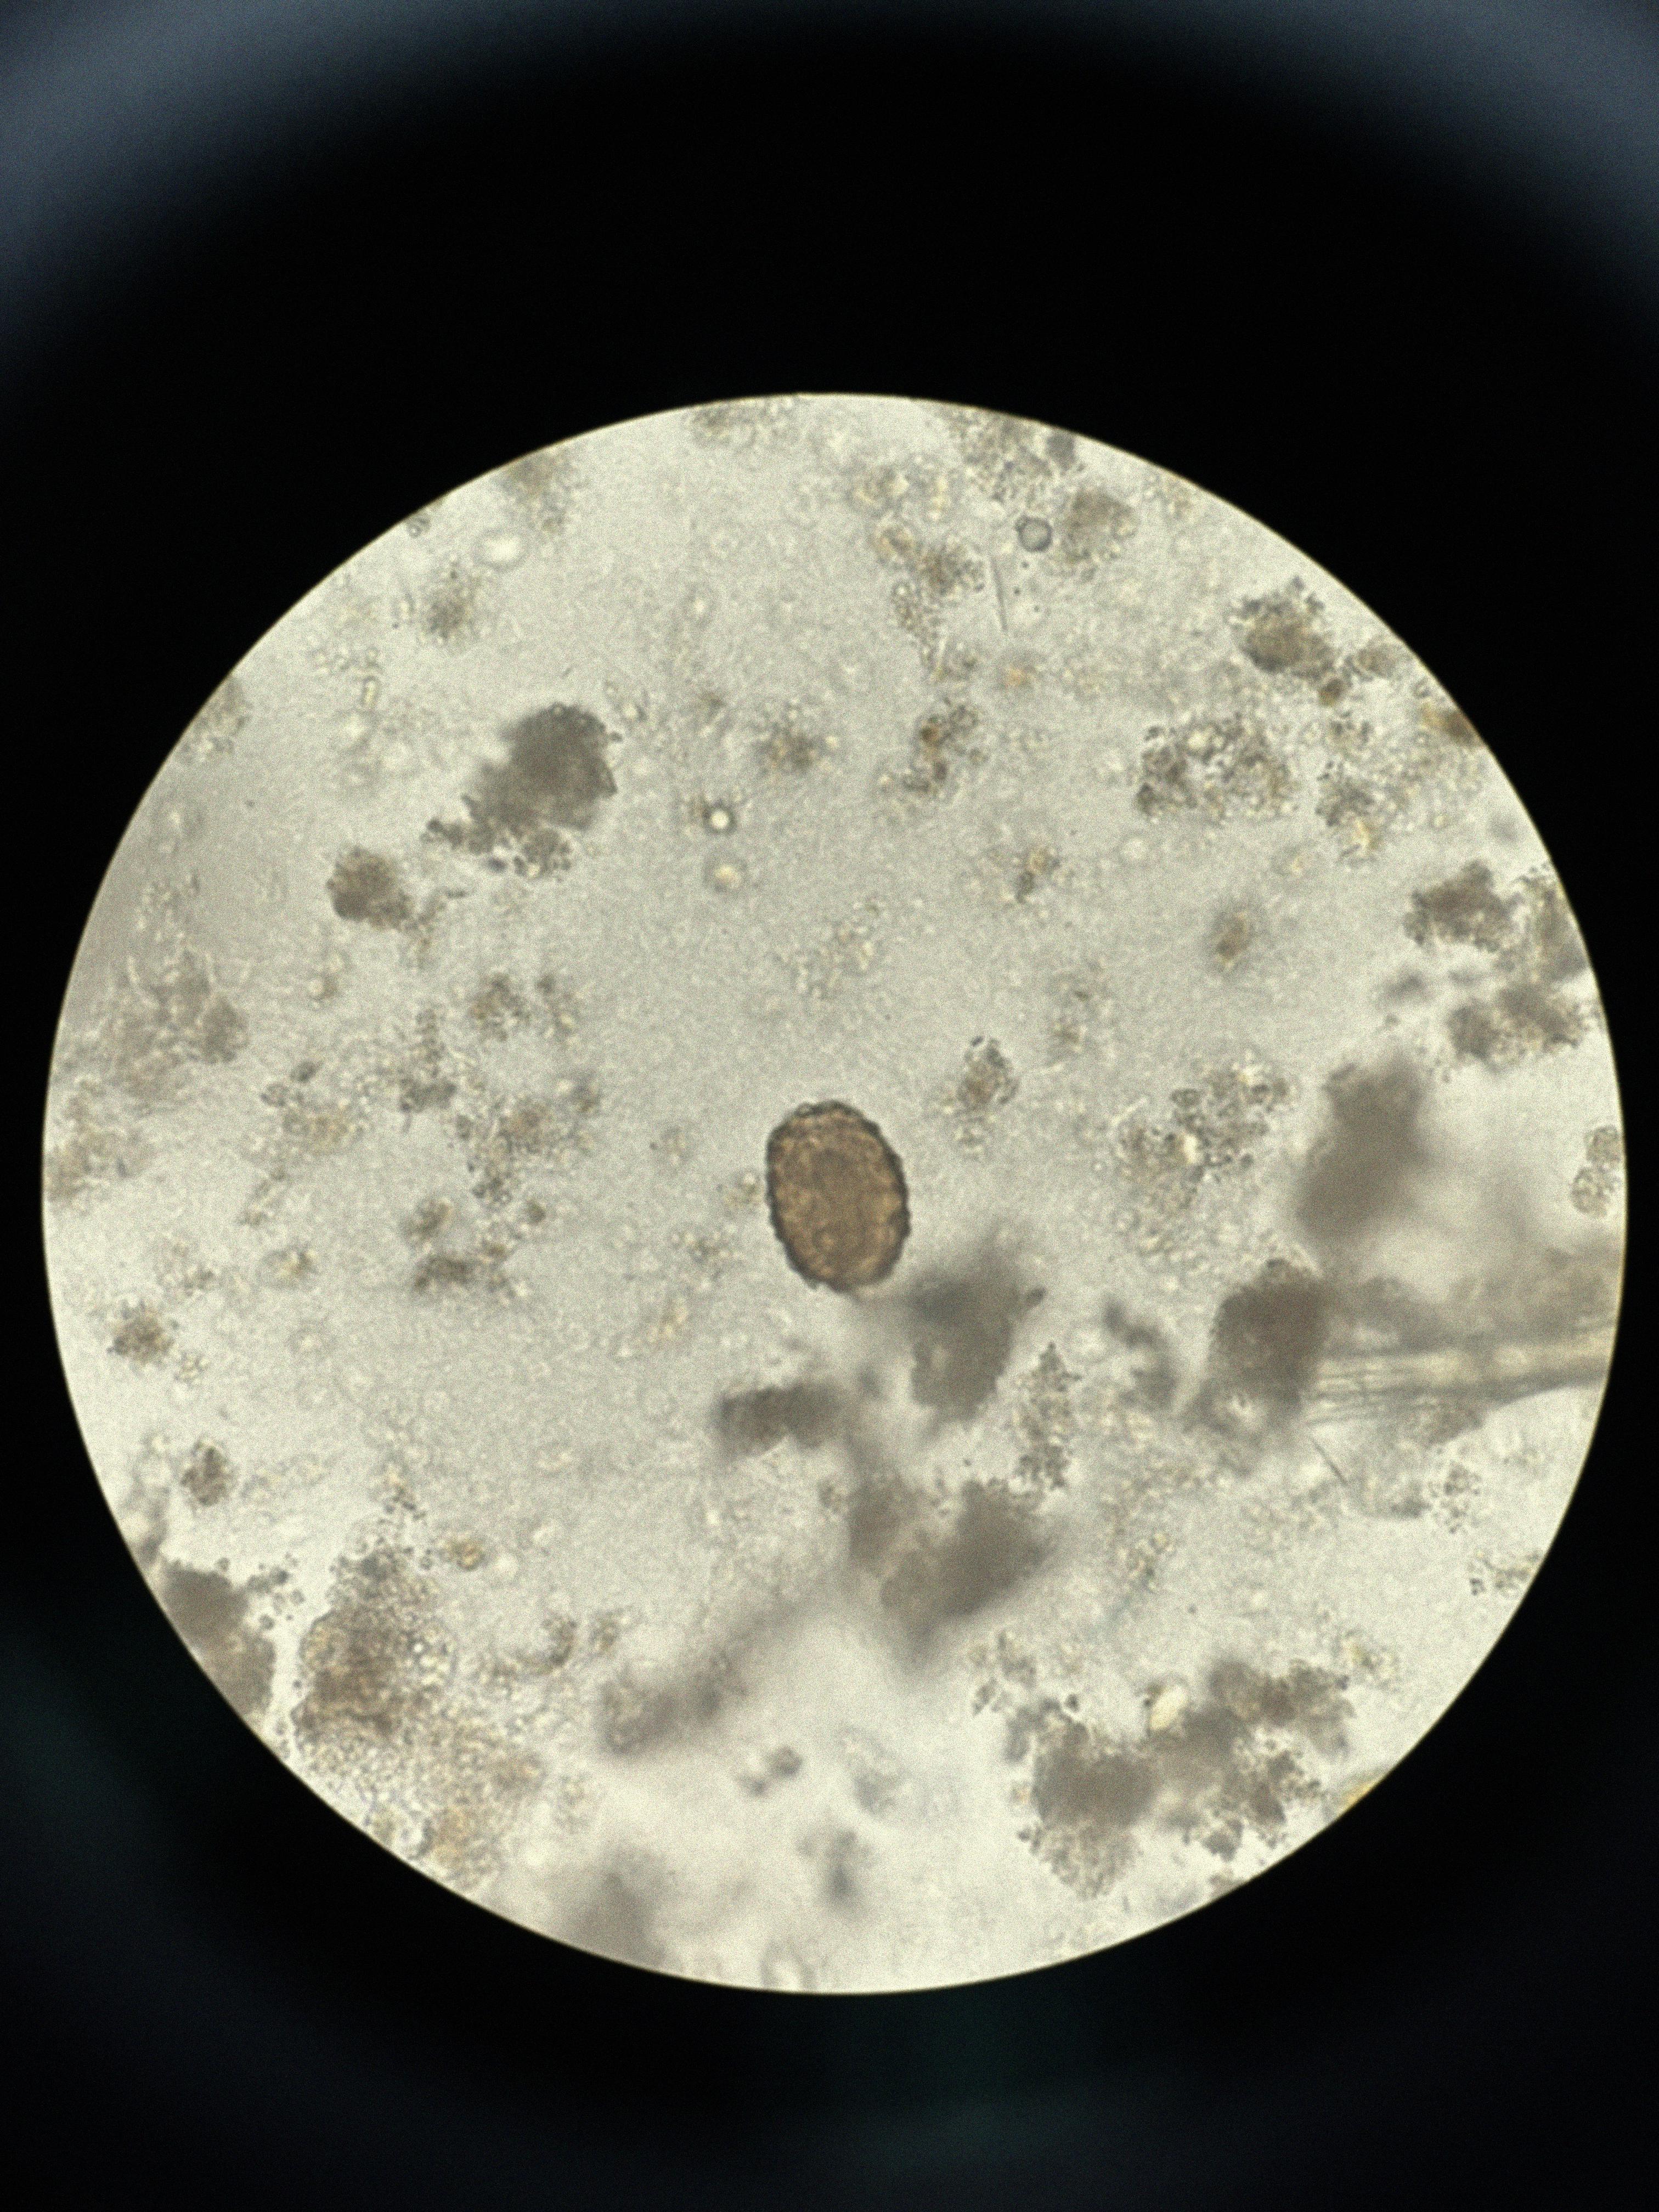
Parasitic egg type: Ascaris lumbricoides